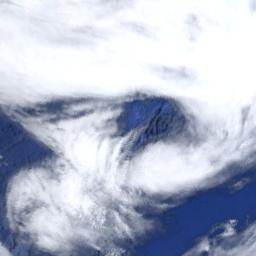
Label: cloud